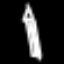
Label: pencil